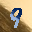
Label: 9